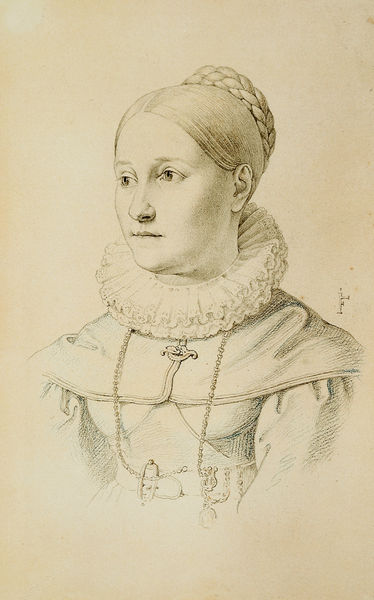
Titel: Bildnis der Frau Hofrat Caroline Jarcke
Künstler: Josef von Führich
Standort: Schweinfurt
Institution: Museum Georg Schäfer
Schlagwörter: schatten, umhang, weiß, gelb, mädchen, ocker, braun, busen, frau, frisur, grau, haar, hintergrund, kleid, licht, mund, nase, ohr, profil, schmuck, schwarz, skizze, stirn, zeichen, zeichnung, blick, dame, gürtel, beige, jung, augen, blass, falten, gesicht, kleidung, kragen, spitze, ärmel, bildnis, hals, halskrause, niederlande, portrait, porträt, signatur, gewand, haare, adel, blatt, england, kinn, lippen, mittelscheitel, renaissance, scheitel, zart, taille, dutt, wangen, papier, studie, kette, grafik, ausdruck, sepia, zopf, streng, büste, melancholie, glatt, nachdenklich, rüschen, nazarener, fein, perlenkette, halskette, schnalle, umgang, kreuz, links, bedeckt, kohle, druckgrafik, schraffur, stich, frisus, seite, bleistift, haarkranz, proträt, entwurf, kranz, krause, bildniss, stift, gekämmt, halbprofil, geflochten, spitzenkragen, steckfrisur, gesichtszüge, gesteckt, englisch, asymmetrie, nasenflügel, asymmetrisch, katholisch, gürtelschnalle, freu, brustporträt, flechtezopf, hochstechfrisur, papier graphik, klaid, flechtfrisur, halskrause+, profilö, zopfe, gepflochten, haltskrause